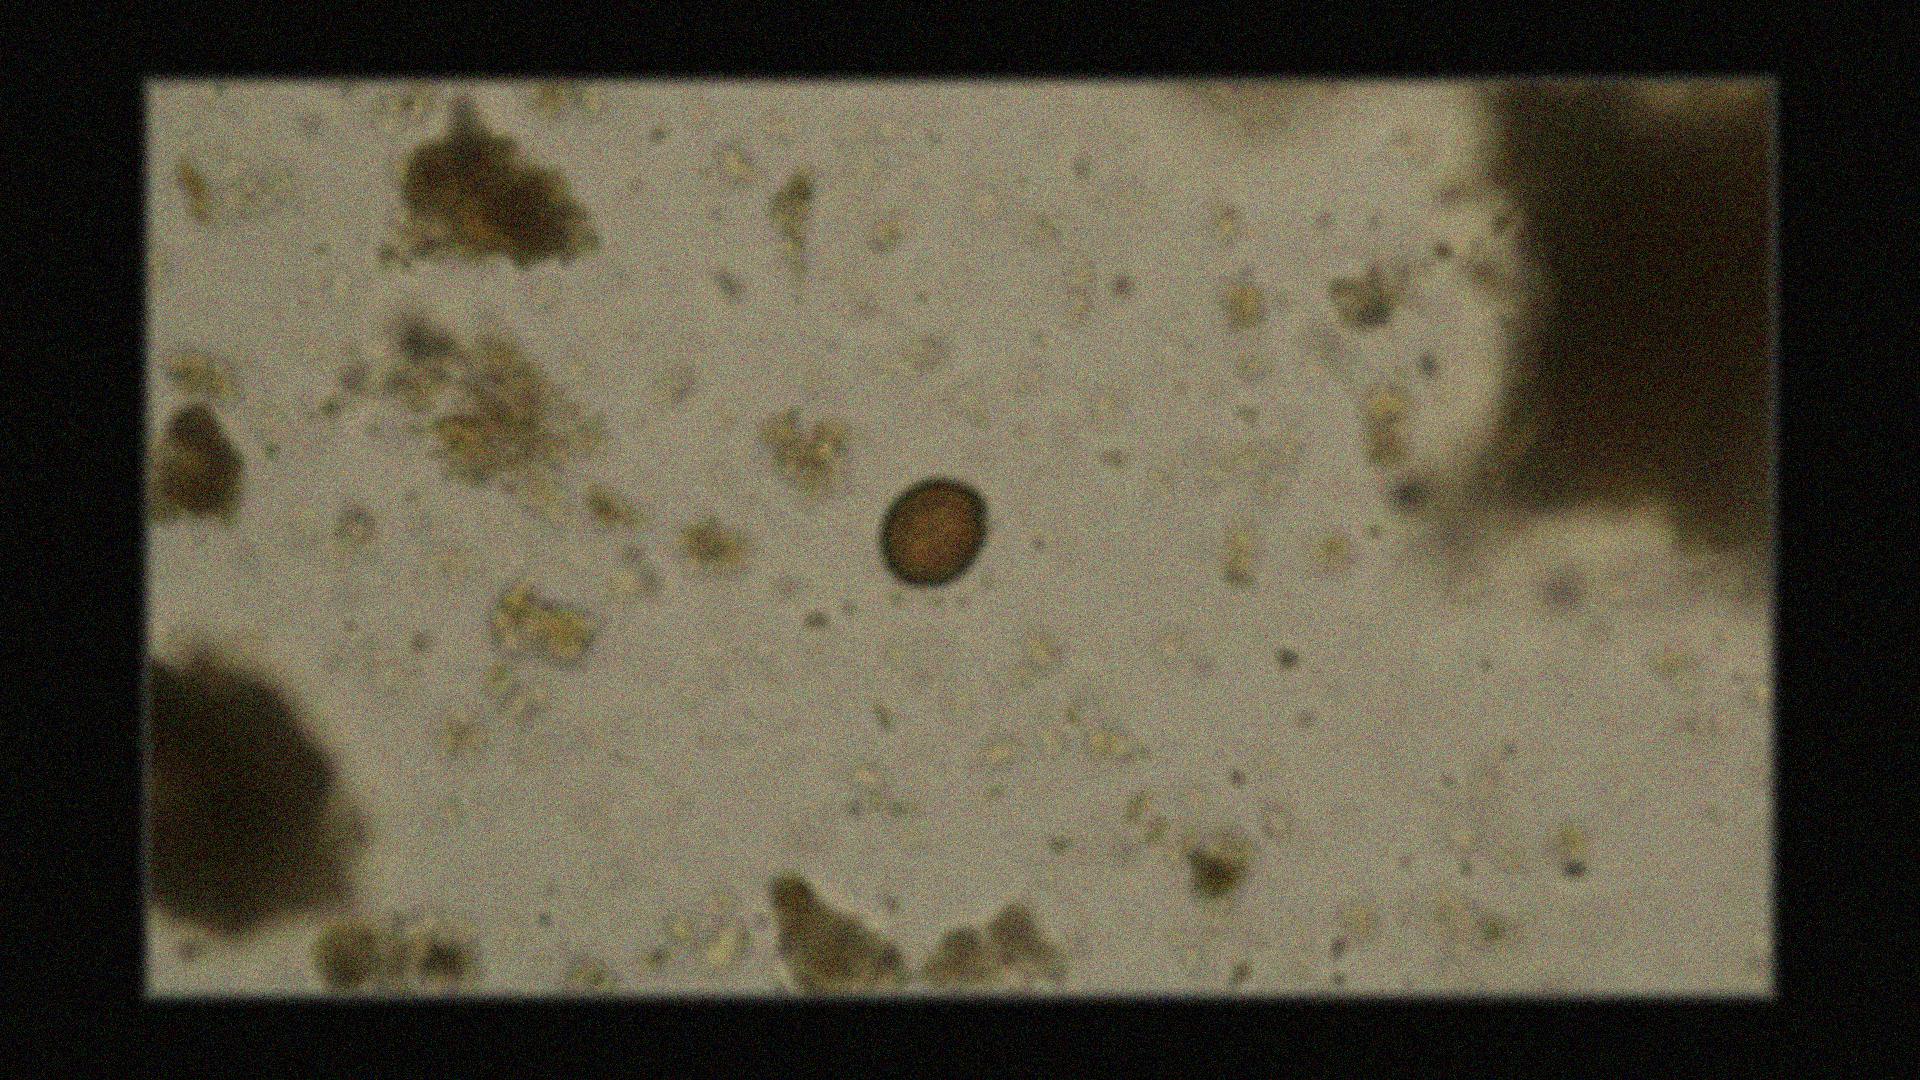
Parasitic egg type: Taenia spp. egg